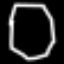
Label: octagon